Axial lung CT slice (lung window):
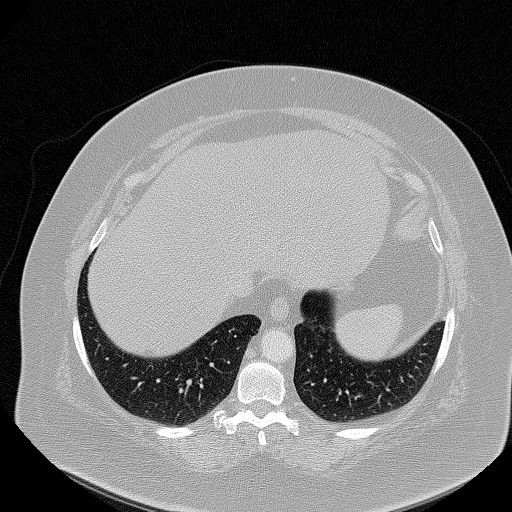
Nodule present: no